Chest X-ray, AP view. Patient: 63 years old, sex M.
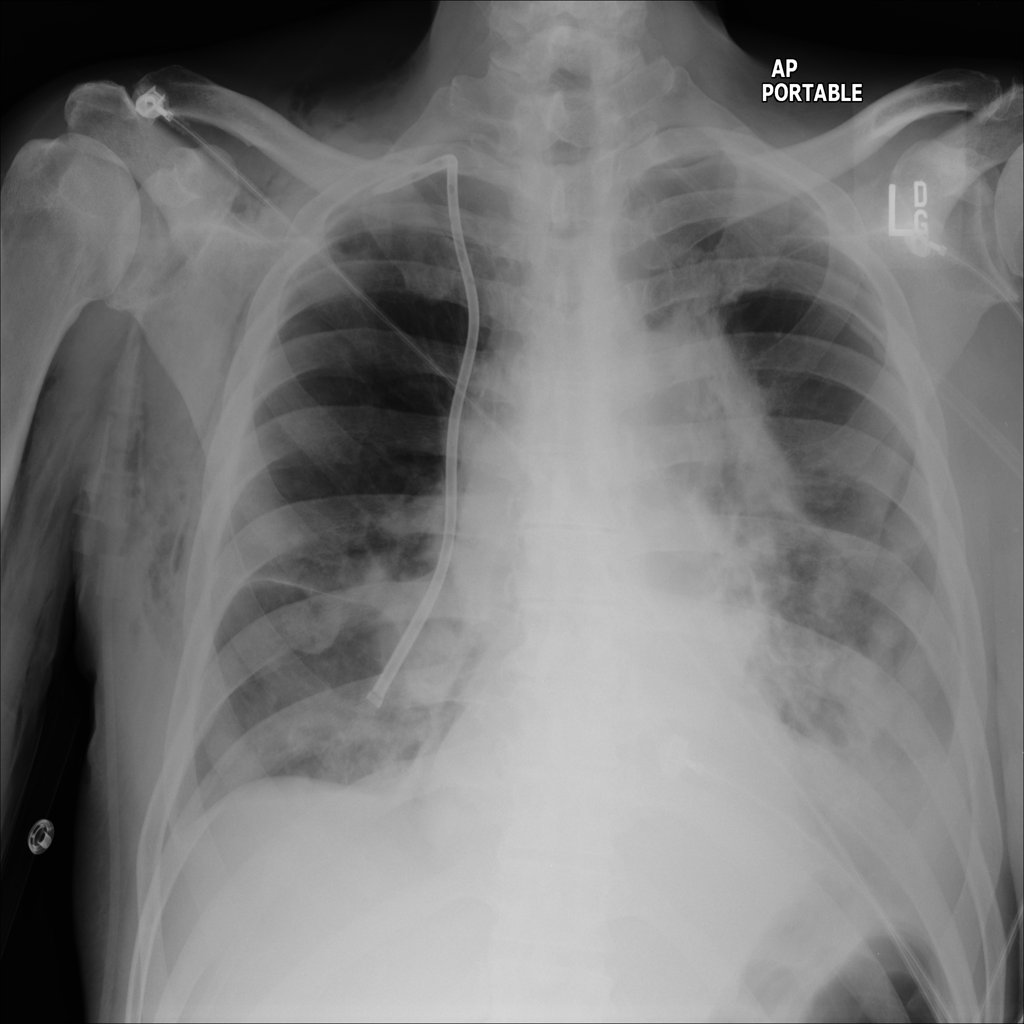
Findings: Consolidation